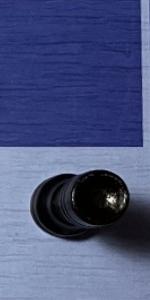
Label: Rook_Black